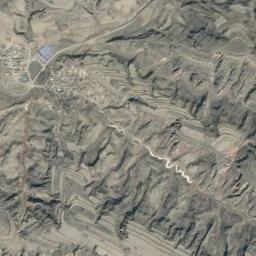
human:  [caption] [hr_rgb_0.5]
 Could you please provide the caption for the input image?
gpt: The folded mountain consists of a number of ridges and valleys and its rocks are yellow .

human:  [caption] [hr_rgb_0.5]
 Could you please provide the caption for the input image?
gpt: The mountains are winding and undulating .

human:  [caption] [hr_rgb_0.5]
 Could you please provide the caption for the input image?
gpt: The mountain is consist of half of black soil and half of white soil .

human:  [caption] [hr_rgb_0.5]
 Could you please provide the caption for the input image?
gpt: The vegetation coverage of the mountains is low .

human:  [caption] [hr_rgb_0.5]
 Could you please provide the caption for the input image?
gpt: There are many ravines and some buildings on the brown mountain .